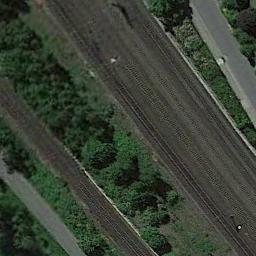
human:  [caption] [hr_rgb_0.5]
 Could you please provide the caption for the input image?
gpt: These railways are flanked by some trees and roads .

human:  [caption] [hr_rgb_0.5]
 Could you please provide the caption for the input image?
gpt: The railway is surrounded by trees .

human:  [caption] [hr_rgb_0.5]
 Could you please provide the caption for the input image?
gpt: There are three parallel railway lines here .

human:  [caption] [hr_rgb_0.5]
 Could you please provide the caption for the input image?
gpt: The railway is next to some trees and grass .

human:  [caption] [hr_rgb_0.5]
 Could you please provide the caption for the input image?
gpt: There are some green bushes beside the railway .